Field crop: maize
Growth stage: 1
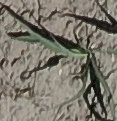
Species: sorghum